Question: Consider the following 3 sets of highlight groups and syntax matches:
'''
hi Foo ctermfg=black ctermbg=red guifg=black guibg=red
hi Filler ctermfg=black ctermbg=green guifg=black guibg=green
hi Bar ctermfg=black ctermbg=blue guifg=black guibg=blue
syn match Foo "foo" nextgroup=Filler
syn match Filler "\_s*" nextgroup=Bar contained
syn match Bar "bar" contained
hi Baz ctermfg=black ctermbg=cyan guifg=black guibg=cyan
hi Qux ctermfg=black ctermbg=yellow guifg=black guibg=yellow
syn match Baz "baz\_s*" nextgroup=Qux
syn match Qux "qux" contained
hi Abc ctermfg=black ctermbg=magenta guifg=black guibg=magenta
hi Xyz ctermfg=black ctermbg=white guifg=black guibg=white
syn match Abc "abc" nextgroup=Xyz skipwhite skipnl
syn match Xyz "xyz" contained
'''
'Filler' and 'Bar' only match after 'Foo'; similarly, 'Qux' only after 'Baz', and 'Xyz' only after 'Abc'. The following examples, with ':set list' for clarity, illustrate how 'Filler' and 'Bar' do not match after 'Foo' unless 'Foo' has trailing whitespace:

The 'Baz' 'Qux' example verifies that '\_s' matches newlines, so why doesn't this work when 'Baz' is split into 'Foo' and 'Filler'? This quote from <URL> is relevant:
> When "skipnl" is present, the match with nextgroup may be found in the next
line. This only happens when the current item ends at the end of the current
line! When "skipnl" is not present, the nextgroup will only be found after
the current item in the same line.
The 'Abc' 'Xyz' example, using 'skipwhite' 'skipnl' and without '\_s' altogether, indeed matches in both cases. Does this mean 'EOL' does not qualify as "after the current item in the same line"? Certainly it can't be part of the next line? This seems to contradict the fact that a normal search for '\_s' or '
' results in 'EOL' characters matching on the same line.
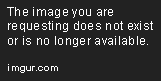
Answer: If a match ends immediately before '
', the 'nextgroup' argument will be ignored unless 'skipnl' is also specified, even if one of the groups in 'nextgroup' would have matched starting with '
'.
In the given example, since the first 'Foo' match ends immediately before '
' and 'Foo' does not specify 'skipnl', Vim does not even attempt to match 'Filler'. The introduction of other whitespace allows 'Filler' to match after the second 'Foo' match, and since 'Filler' includes '
', 'Bar' can also match without 'Filler' specifying 'skipnl'.
The relevant code is in 'src/syntax.c':
'''
/* nextgroup ends at end of line, unless "skipnl" or "skipempty" present */
if (current_next_list != NULL
&& syn_getcurline()[current_col + 1] == NUL
&& !(current_next_flags & (HL_SKIPNL | HL_SKIPEMPTY)))
current_next_list = NULL;
'''
and
'''
/* handle next_list, unless at end of line and no "skipnl" or
* "skipempty" */
current_next_list = cur_si->si_next_list;
current_next_flags = cur_si->si_flags;
if (!(current_next_flags & (HL_SKIPNL | HL_SKIPEMPTY))
&& syn_getcurline()[current_col] == NUL)
current_next_list = NULL;
'''